Question: So I created this scenario in order to understand how views increase in height according to their content. However am still not able to make it happen.
This is what I have now:

the textview is growing according to content. however the uiview containing it is disappearing. what constraints should I use so that when the uitextview becomes bigger, its parent view also increase in height?
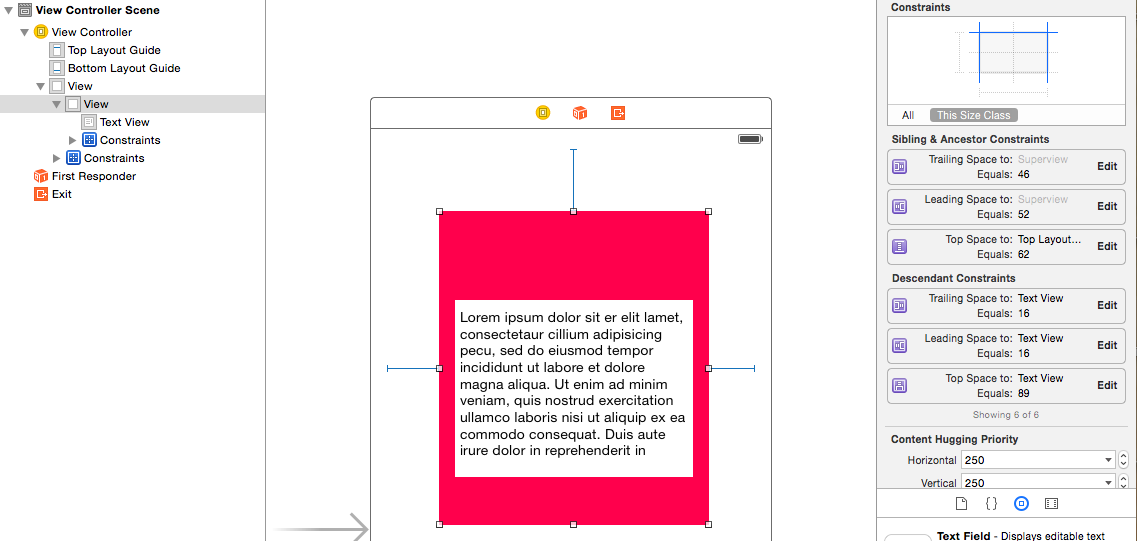
Answer: ON UITextView make your you unselected These
- - - - - -
Now Change your auto layout constraints like this.